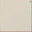
Piece: xx